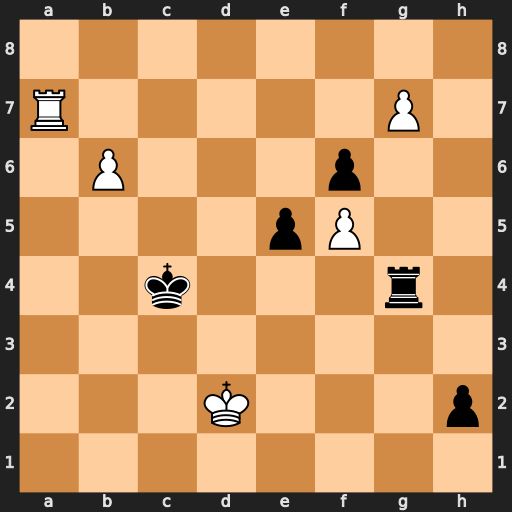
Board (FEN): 8/R5P1/1P3p2/4pP2/2k3r1/8/3K3p/8
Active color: w
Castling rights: -
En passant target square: -
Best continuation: Ra4+ Kb5 Rxg4 h1=Q g8=Q